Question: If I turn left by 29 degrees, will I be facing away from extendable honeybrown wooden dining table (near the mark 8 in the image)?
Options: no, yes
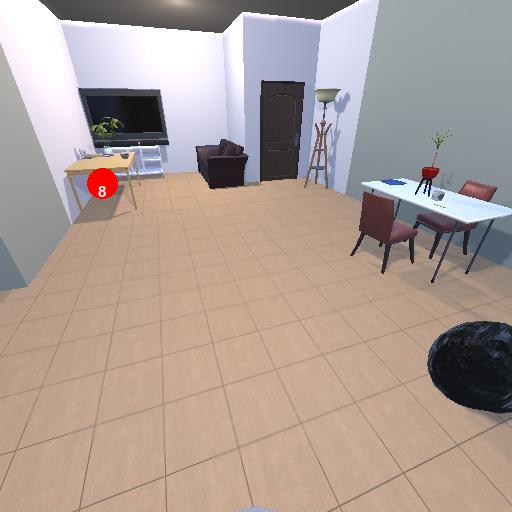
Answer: no